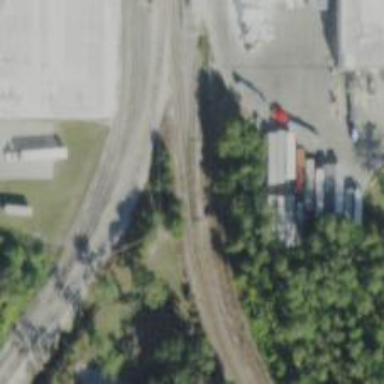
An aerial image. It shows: Rail spur service.